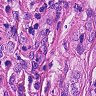
Metastatic tissue present: yes